【题型】解答题　【知识点】平面几何　【难度】easy
如图，$\triangle ABC$ 中，$\angle BAC=60^\circ$，$AD$ 平分 $\angle BAC$，点 $E$ 在 $AB$ 上，$EG//AD$，$EF \perp AD$，垂足为 $F$.

(1) 求 $\angle 1$ 和 $\angle 2$ 的度数.

(2) 联结 $DE$，若 $S_{\triangle ADE}=S_{\text{梯形}EFDG}$，猜想线段 $EG$ 的长和 $AF$ 的长有什么关系？说明理由.
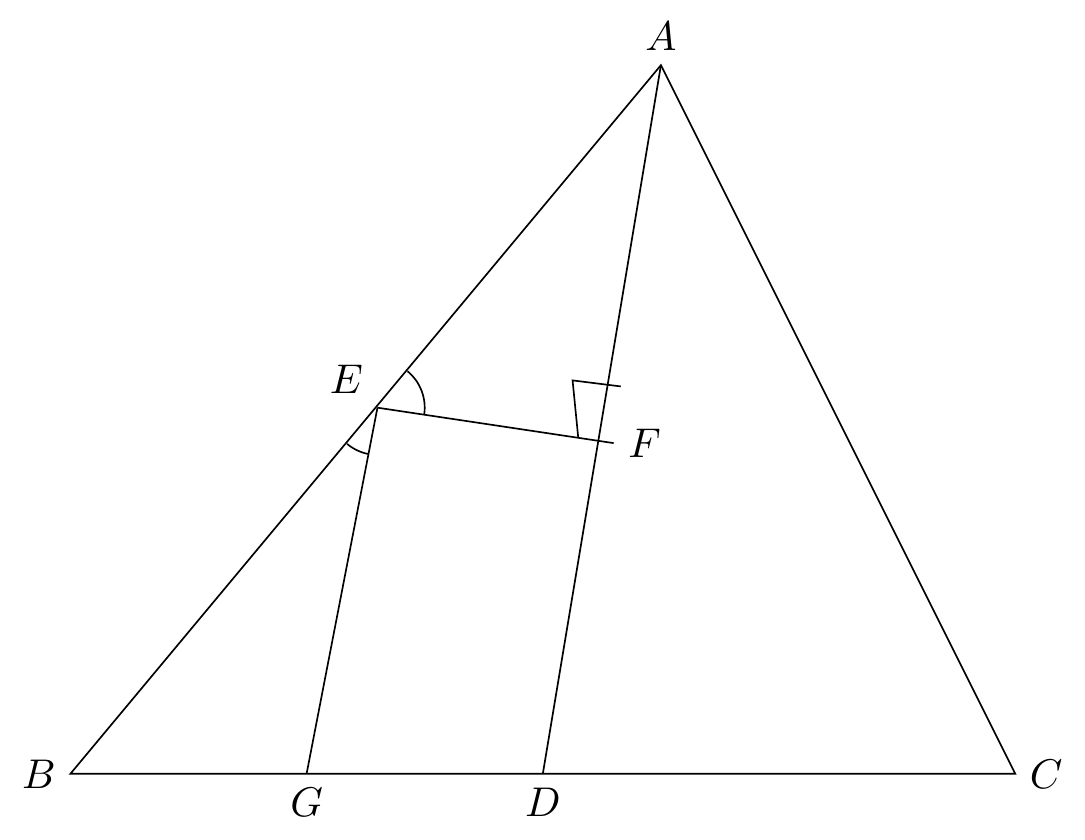
【解答】
(1) $\because \angle BAC=60^\circ$，$AD$ 平分 $\angle BAC$，

$\therefore \angle BAD = \dfrac{1}{2} \angle BAC = 30^\circ$，

又 $\because EF \perp AD$，

$\therefore \angle 2 = 90^\circ - \angle BAD = 60^\circ$，

$\because EG // AD$，

$\therefore \angle 1 = \angle BAD = 30^\circ$。

(2) 相等. 理由如下：

$\because EF \perp AD$，

$\therefore S_{\triangle ADE} = \dfrac{1}{2} AD \cdot EF$，$S_{\text{梯形}EFDG} = \dfrac{1}{2} (DE + EG) \cdot EF$，

$\because S_{\triangle ADE} = S_{\text{梯形}EFDG}$，

$\therefore \dfrac{1}{2} AD \cdot EF = \dfrac{1}{2} (DE + EG) \cdot EF$，

$\therefore AD = DE + EG$，

$\because AD = AF + DF$，

$\therefore DE + EG = AF + DF$，

即 $AF = EG$.

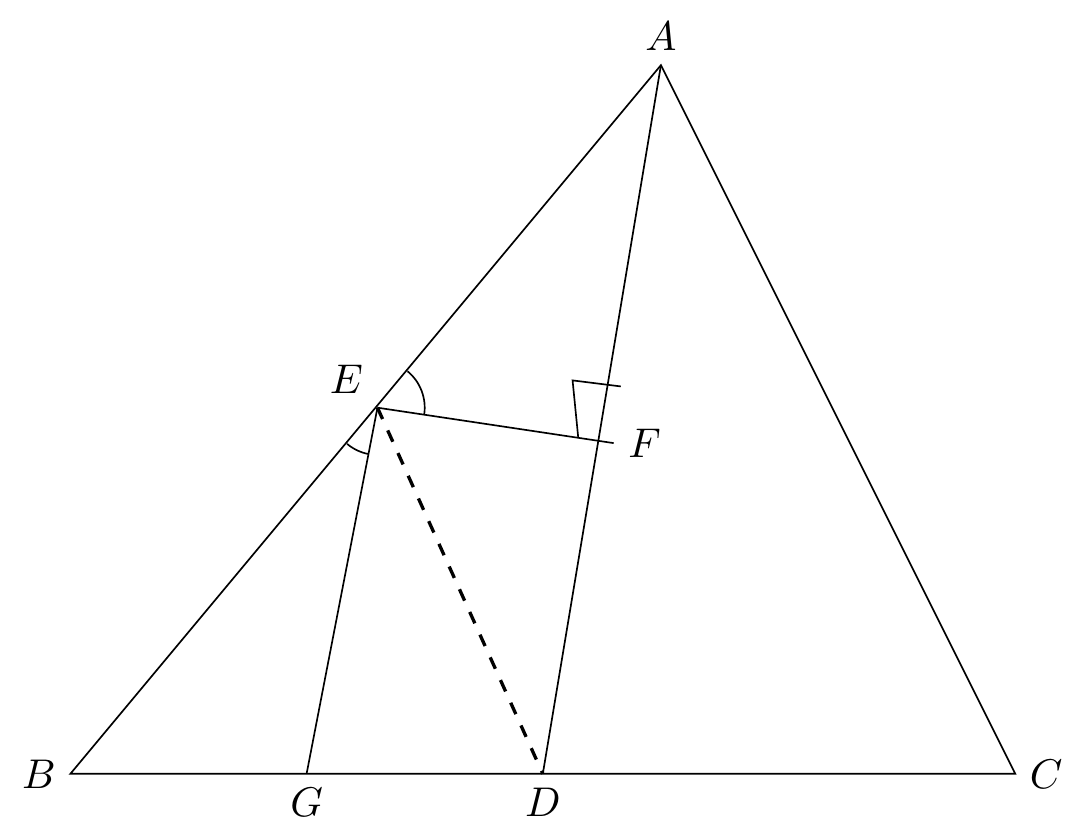